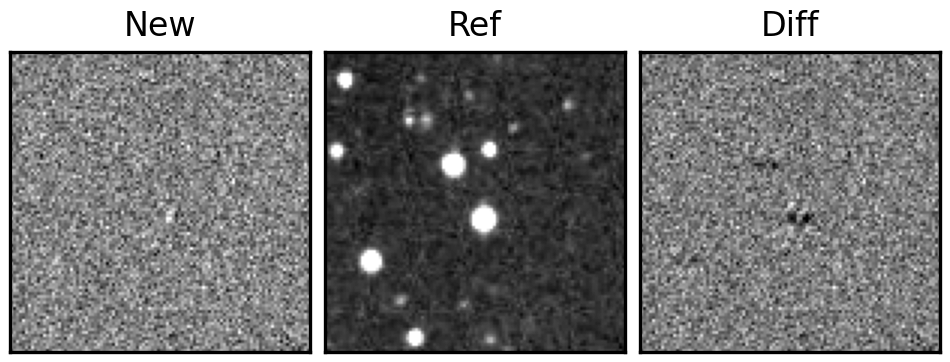
Label: bogus